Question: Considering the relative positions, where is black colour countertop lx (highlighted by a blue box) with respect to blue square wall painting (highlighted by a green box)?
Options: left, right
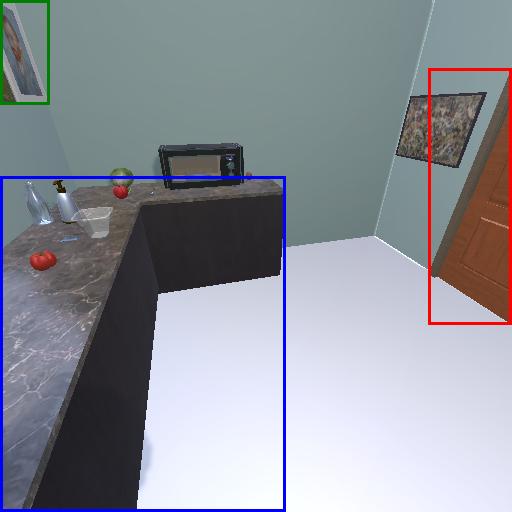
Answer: left